Question: I'm following maven tutorial from springsource <URL> calling 'mvn package' commmand, we get the below file 'dependency-reduced-pom.xml'.
My question is, what is the purpose of creating this file besides 'pom.xml' file?

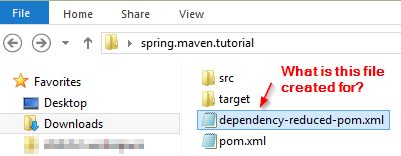
Answer: If you set to true the flag 'createDependencyReducedPom' (by default is true), the that have been into the uber JAR will be from the '<dependencies> section' of the generated POM.
The reduced POM will be named and is stored into the same directory as the shaded artifact.
Unless you also specify 'dependencyReducedPomLocation', the plugin will create a temporary file named in the project basedir.
Extracted from here <URL>